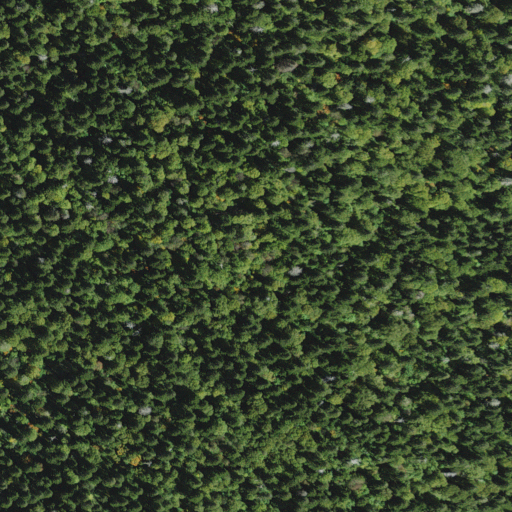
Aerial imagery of ridge(s) in North Carolina named Rapid Creek Ridge containing evergreen forest and mixed forest